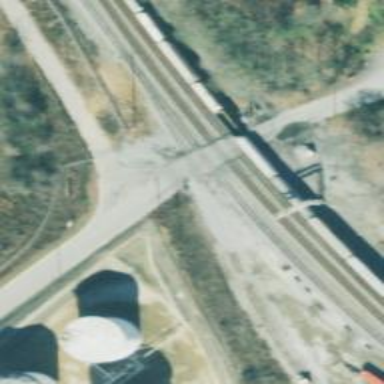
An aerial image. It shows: Level crossing with lights on the railway.